Question: I have to write a very little Python program that checks whether some group of coordinates are all connected together (by a line, not diagonally). The next 2 pictures show what I mean. In the left picture all colored groups are cohesive, in the right picture not:

I've already made this piece of code, but it doesn't seem to work and I'm quite stuck, any ideas on how to fix this?
'''
def cohesive(container):
co = container.pop()
container.add(co)
return connected(co, container)
def connected(co, container):
done = {co}
todo = set(container)
while len(neighbours(co, container, done)) > 0 and len(todo) > 0:
done = done.union(neighbours(co, container, done))
return len(done) == len(container)
def neighbours(co, container, done):
output = set()
for i in range(-1, 2):
if i != 0:
if (co[0] + i, co[1]) in container and (co[0] + i, co[1]) not in done:
output.add((co[0] + i, co[1]))
if (co[0], co[1] + i) in container and (co[0], co[1] + i) not in done:
output.add((co[0], co[1] + i))
return output
'''
this is some reference material that should return 'True':
'''
cohesive({(1, 2), (1, 3), (2, 2), (0, 3), (0, 4)})
'''
and this should return 'False':
'''
cohesive({(1, 2), (1, 4), (2, 2), (0, 3), (0, 4)})
'''
Both tests work, but when I try to test it with different numbers the functions fail.
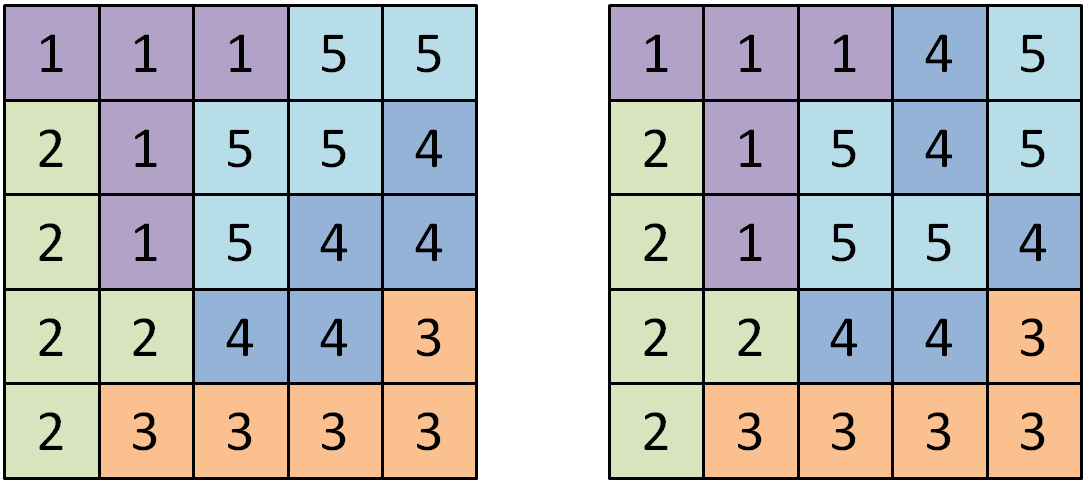
Answer: You can just take an element and attach its neighbors while it is possible.
'''
def dist(A,B):return abs(A[0]-B[0]) + abs(A[1]-B[1])
def grow(K,E):return {M for M in E for N in K if dist(M,N)<=1}
def cohesive(E):
K={min(E)} # an element
L=grow(K,E)
while len(K)<len(L) : K,L=L,grow(L,E)
return len(L)==len(E)
'''
'grow(K,E)' return the neighborhood of 'K'.
'''
In [1]: cohesive({(1, 2), (1, 3), (2, 2), (0, 3), (0, 4)})
Out[1]: True
In [2]: cohesive({(1, 2), (1, 4), (2, 2), (0, 3), (0, 4)})
Out[2]: False
'''